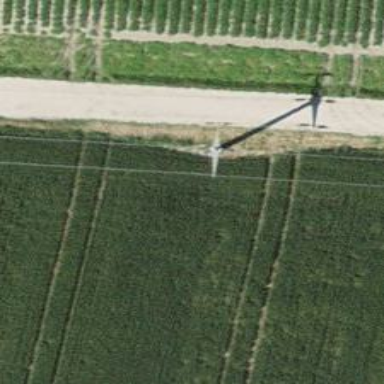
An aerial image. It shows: Three cables of power line.